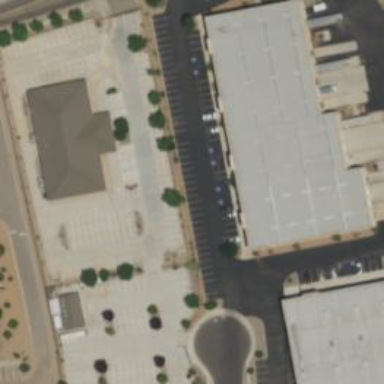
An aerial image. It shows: Warehouse.